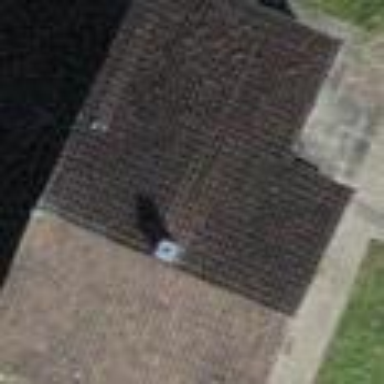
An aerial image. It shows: Building with tiled roof.